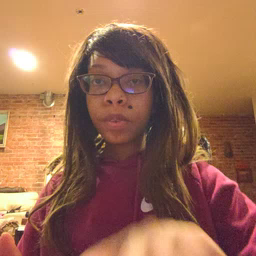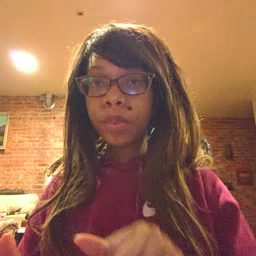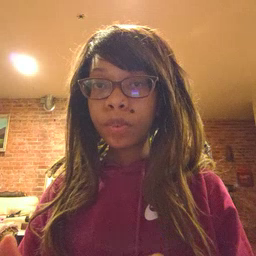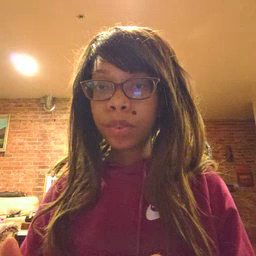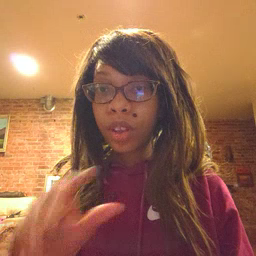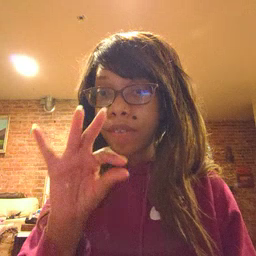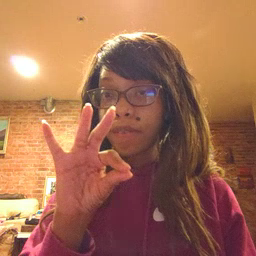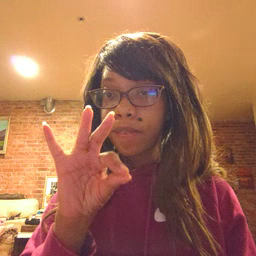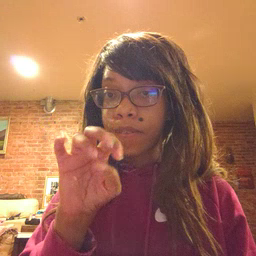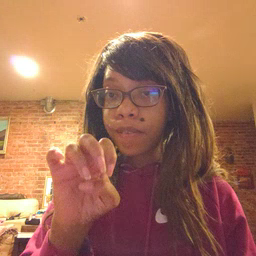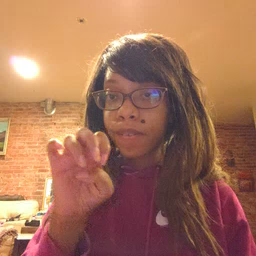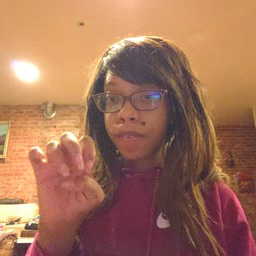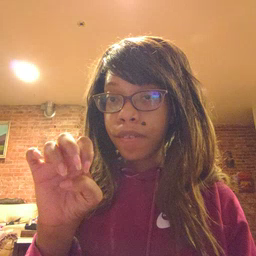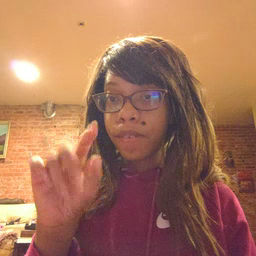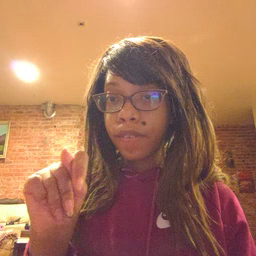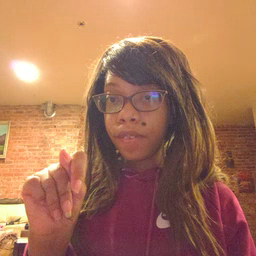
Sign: feet